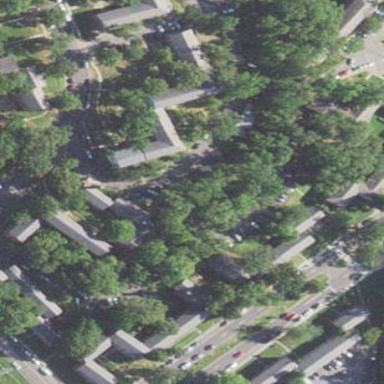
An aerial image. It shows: Residential area with apartments.